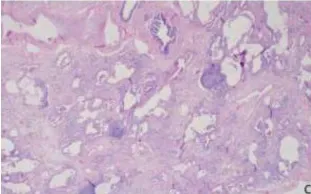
Lung wedge biopsy from the same patient in Fig. (1) from the right lower lobe. (C): The accompanying inflammation is mild and composed of main lymphocytes with occasional lymphoid aggregates without secondary germinal centers (magnification: 40x).
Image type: pathology (pas)